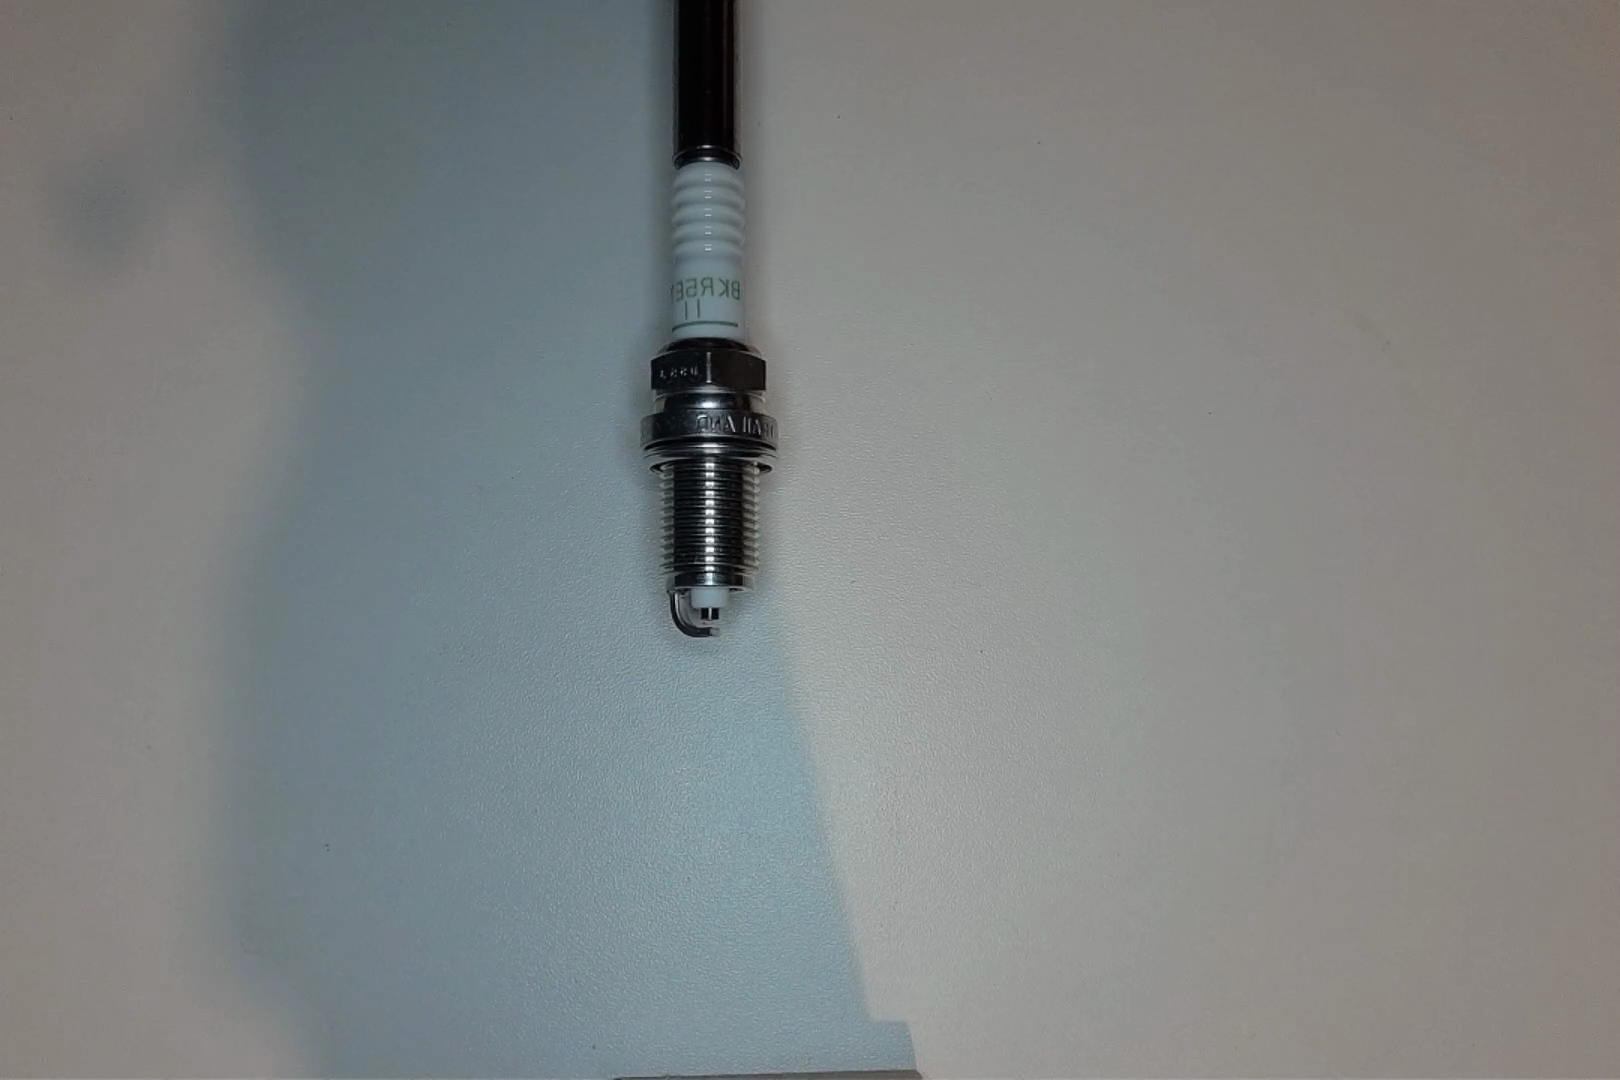
Label: no anomaly